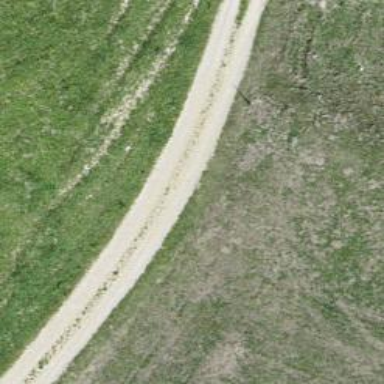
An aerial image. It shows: Agricultural track with grade3 tracktype suitable for agricultural vehicles.